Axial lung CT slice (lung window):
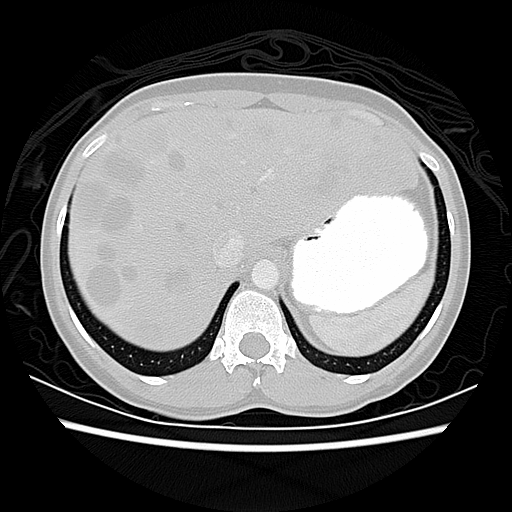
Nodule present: no